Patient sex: M
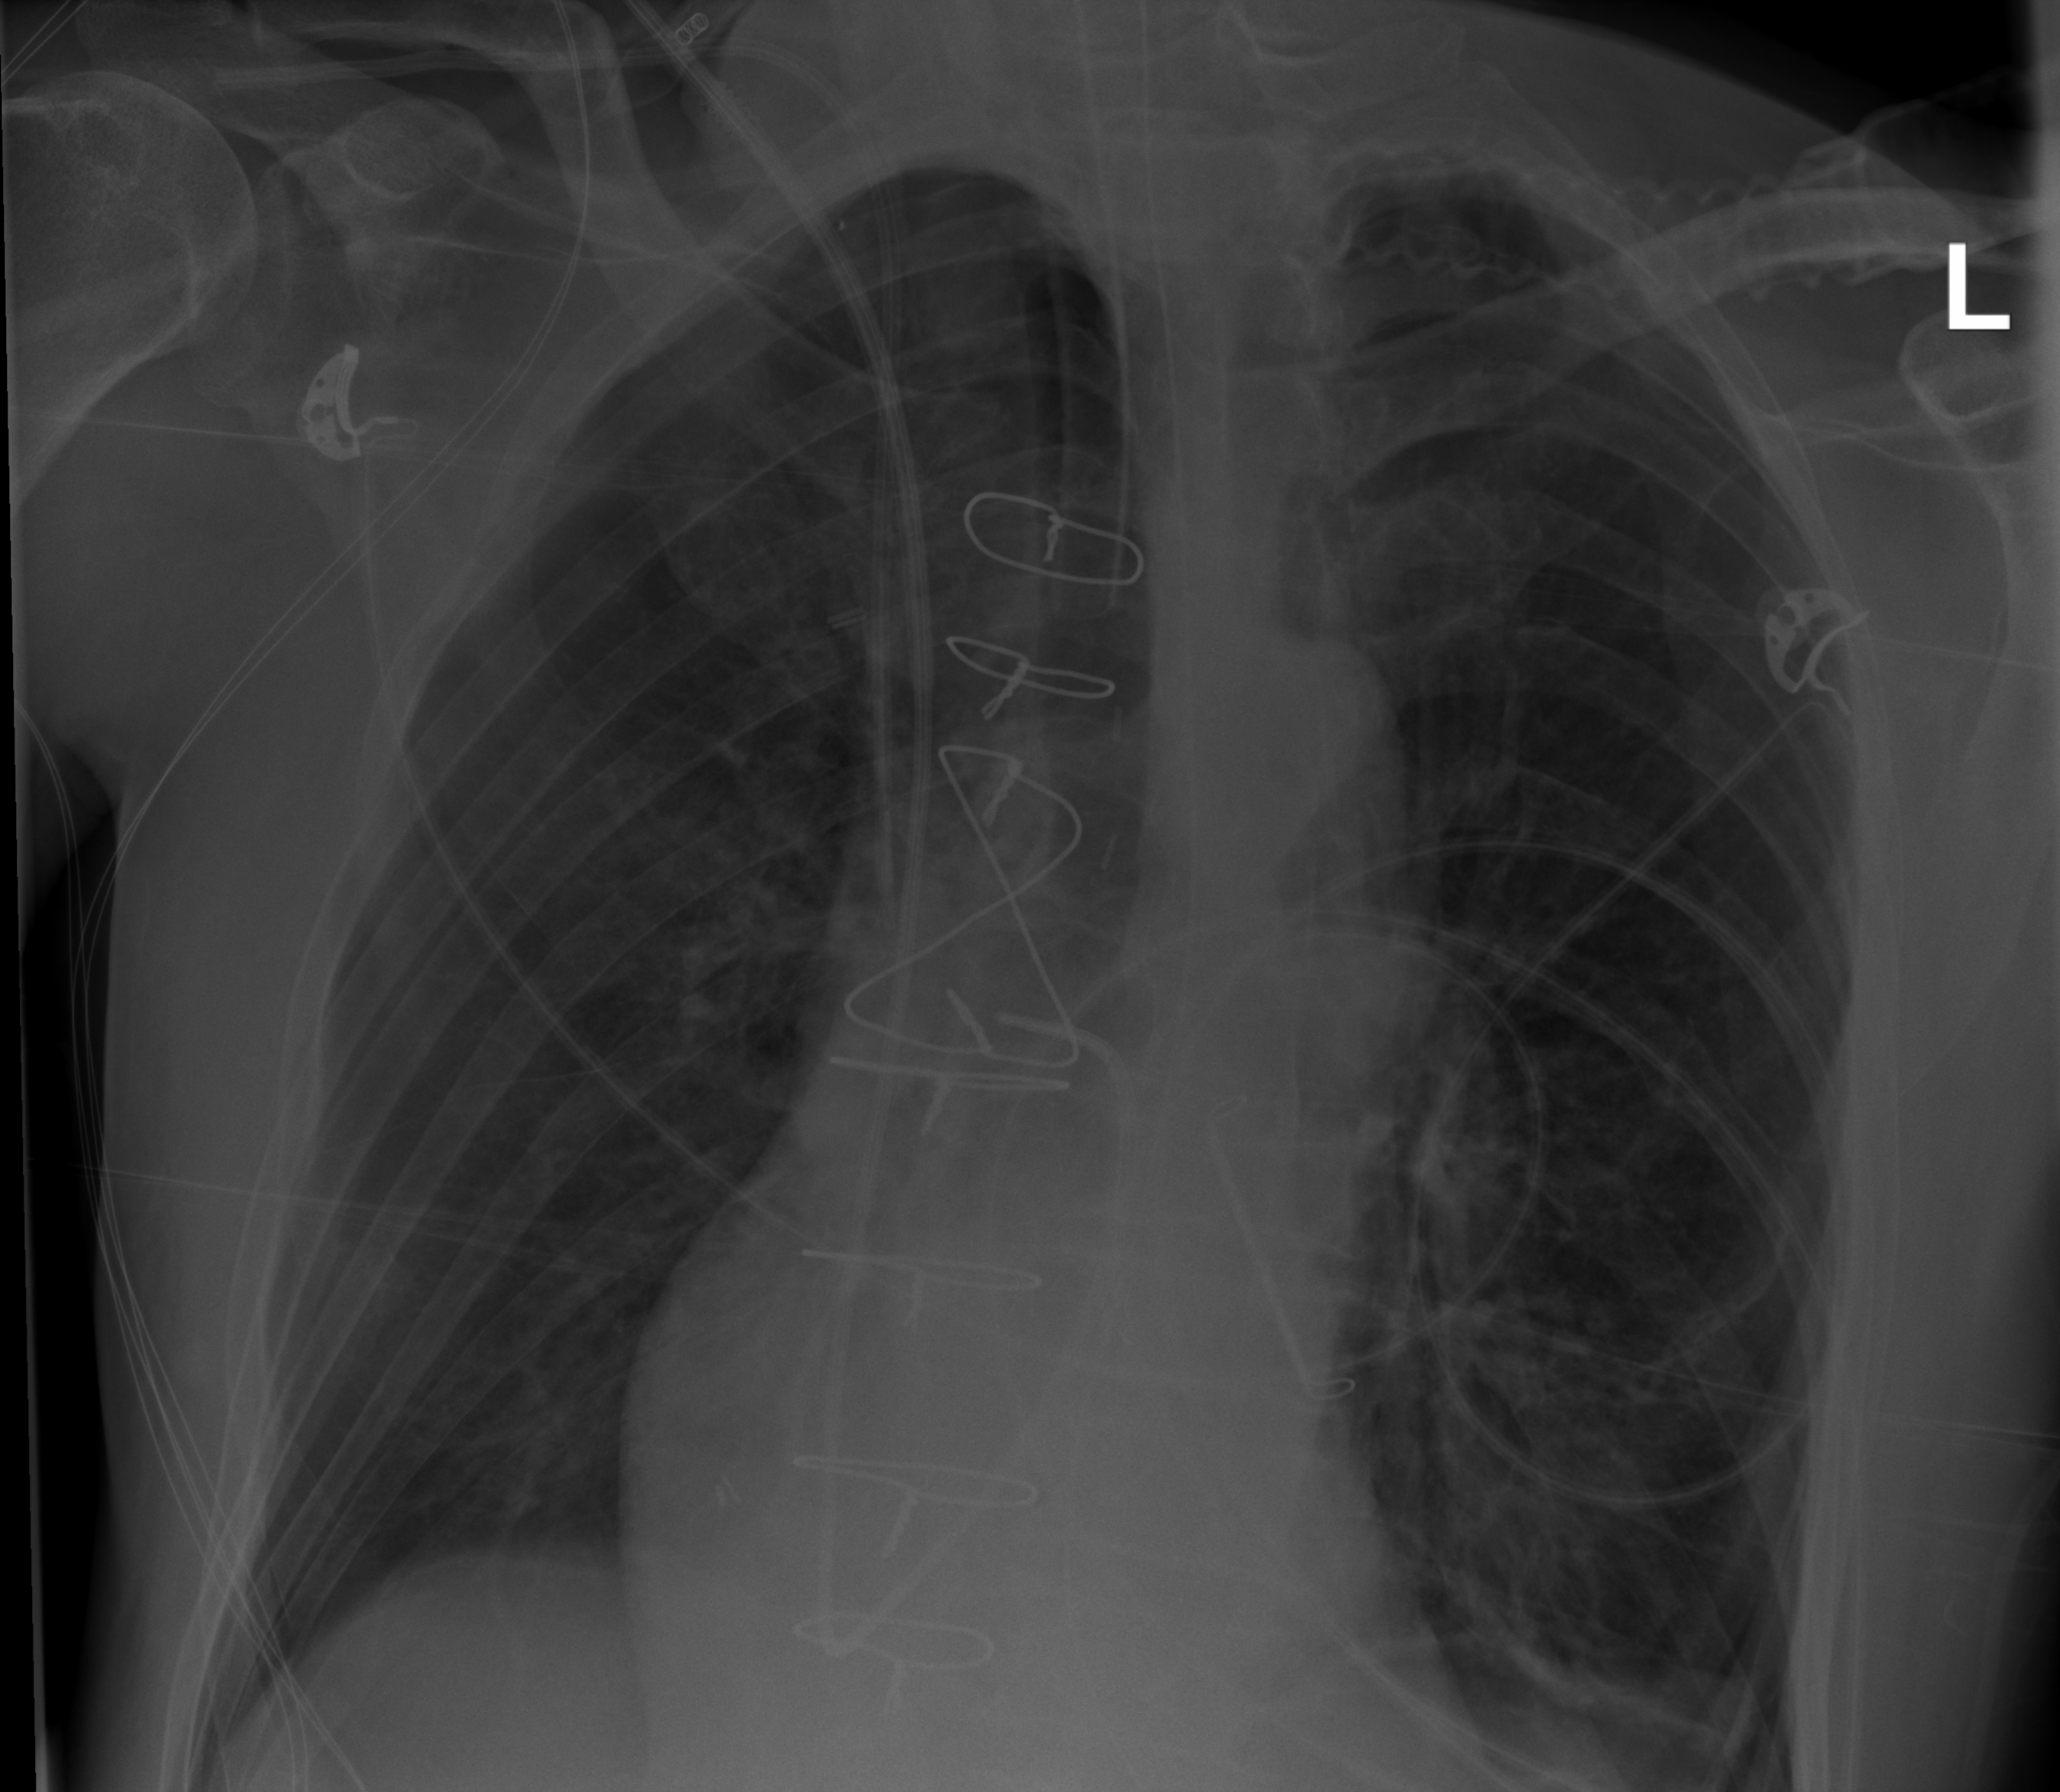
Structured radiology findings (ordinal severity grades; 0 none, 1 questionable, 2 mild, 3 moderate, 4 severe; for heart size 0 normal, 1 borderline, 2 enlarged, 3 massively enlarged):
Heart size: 0
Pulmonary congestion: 2
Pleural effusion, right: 0
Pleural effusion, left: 2
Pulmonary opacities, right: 2
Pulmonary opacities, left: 0
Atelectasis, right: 2
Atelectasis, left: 2